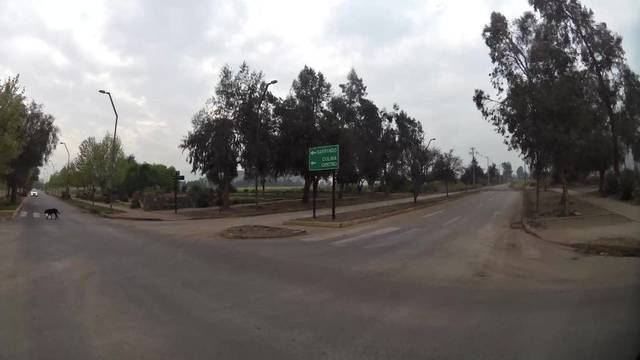
Region: Chile
Coordinates: -33.202, -70.654